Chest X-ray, AP view. Patient: 67 years old, sex M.
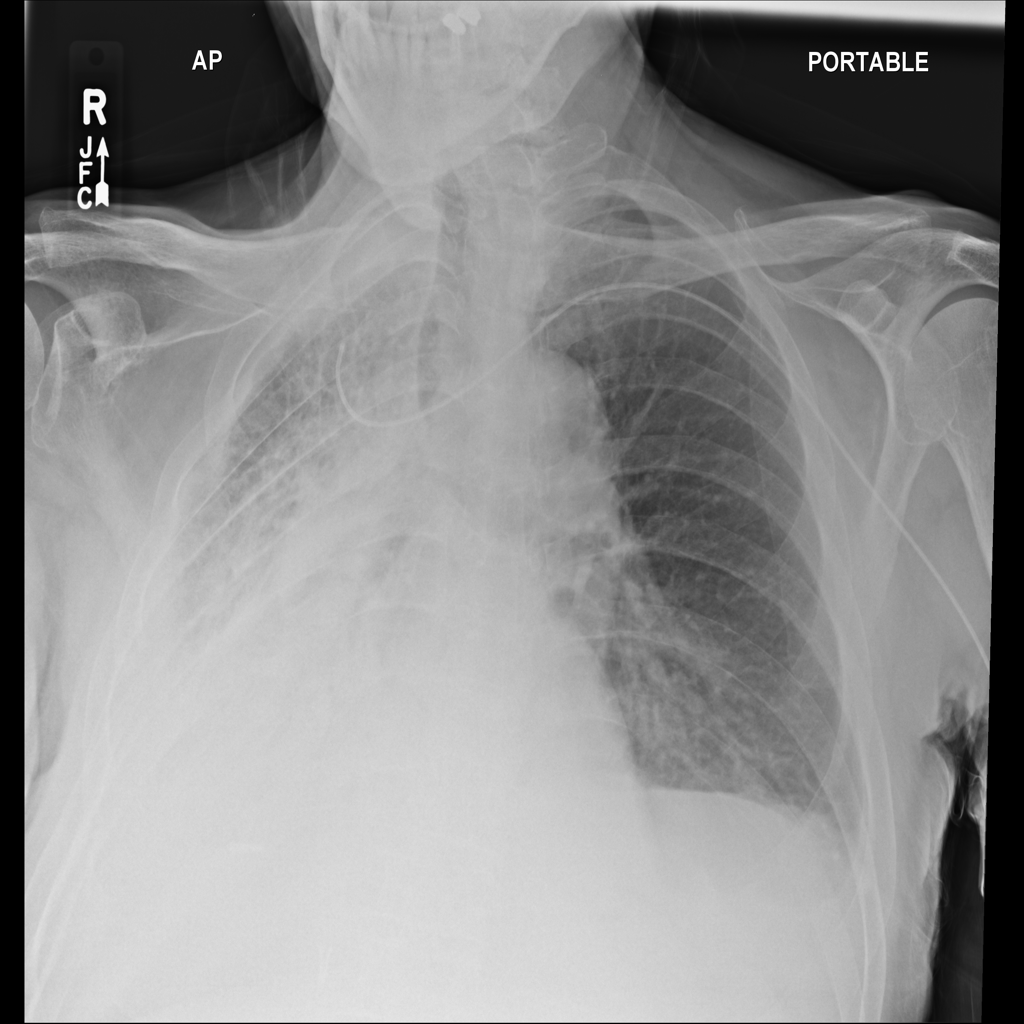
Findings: Effusion